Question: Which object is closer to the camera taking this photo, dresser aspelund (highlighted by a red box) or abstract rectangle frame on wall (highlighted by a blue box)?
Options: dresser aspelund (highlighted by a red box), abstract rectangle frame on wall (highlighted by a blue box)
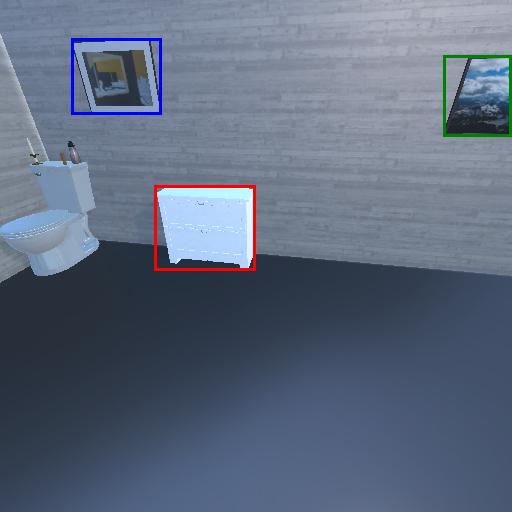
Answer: dresser aspelund (highlighted by a red box)